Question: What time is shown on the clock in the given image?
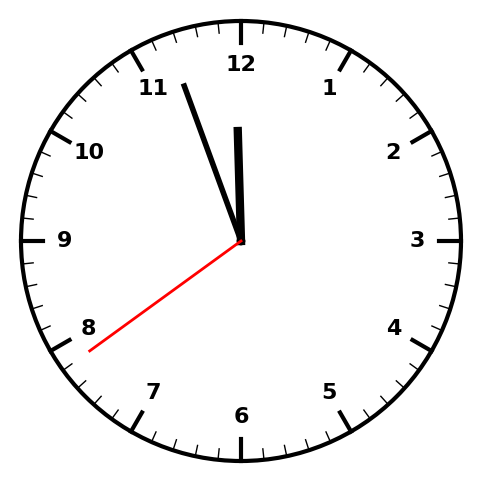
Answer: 11:56:39